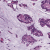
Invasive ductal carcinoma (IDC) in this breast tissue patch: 1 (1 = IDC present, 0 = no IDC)